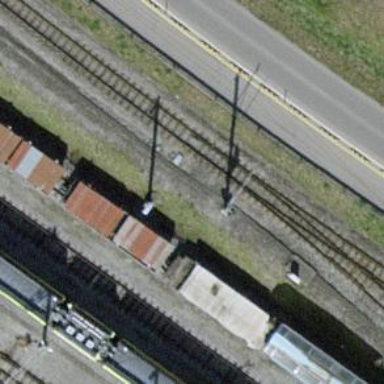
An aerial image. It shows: Railway switch.